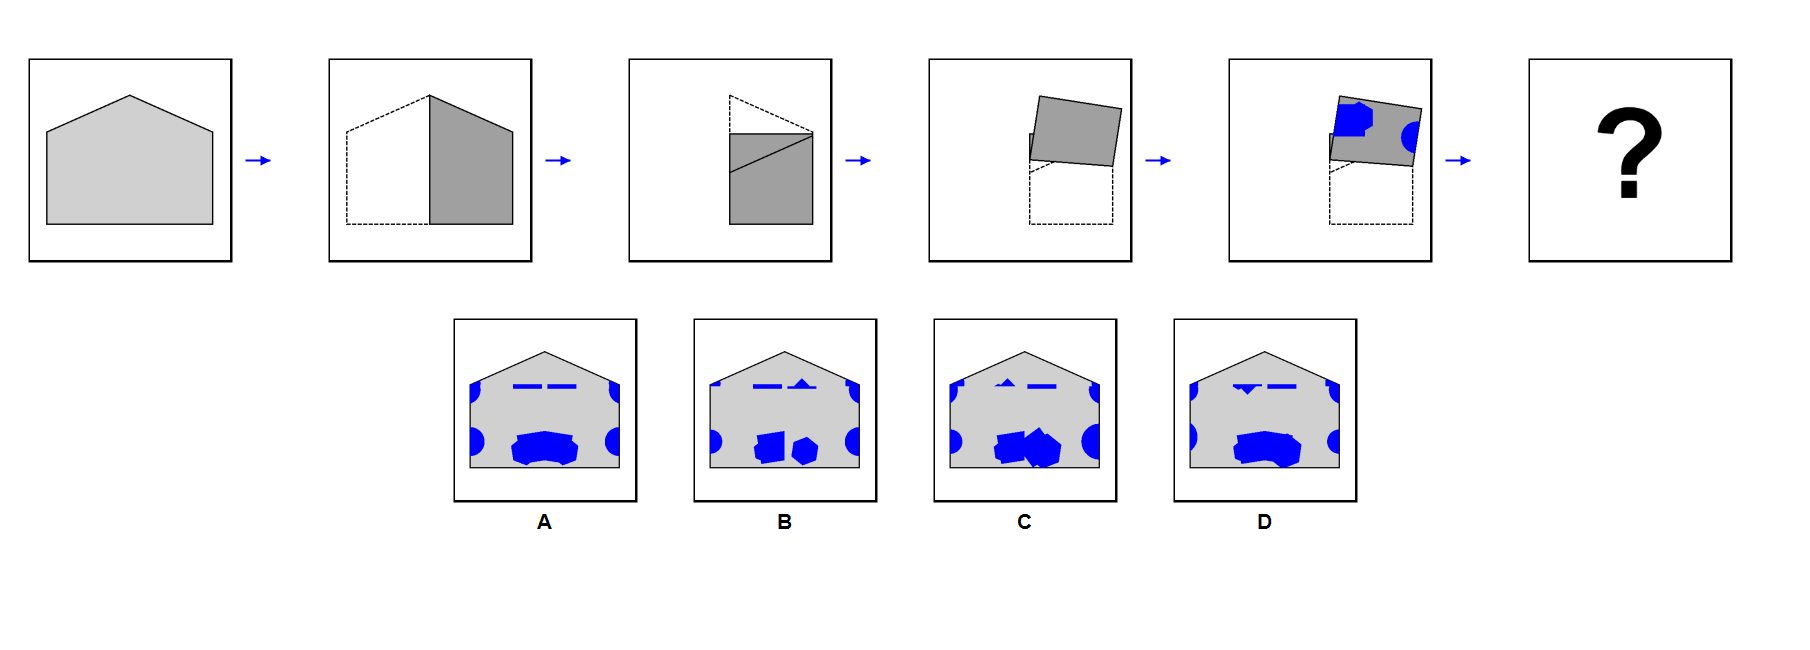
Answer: A